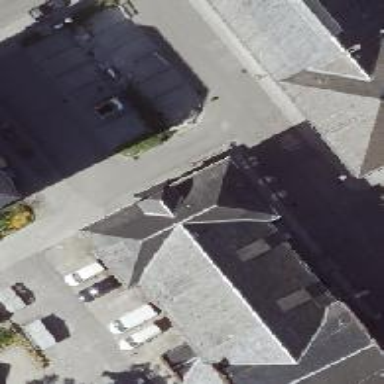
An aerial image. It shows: Building with ridge on the roof.